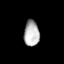
Tissue: lung
Cell type: Epithelial cells
Senescence score: 0.2136
Nuclear area (px): 385
Mean DAPI intensity: 179.917